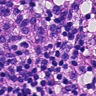
Metastatic tissue present: no